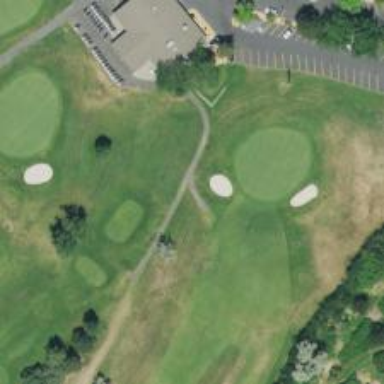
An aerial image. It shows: Service road used as golf cart path.